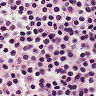
Metastatic tissue present: no